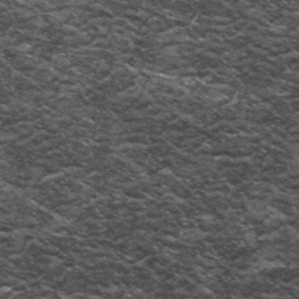
Label: frost